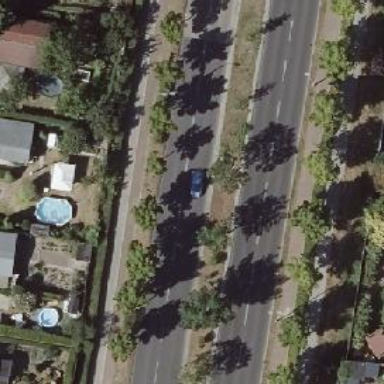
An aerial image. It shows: Avenue lined with deciduous broadleaved trees.